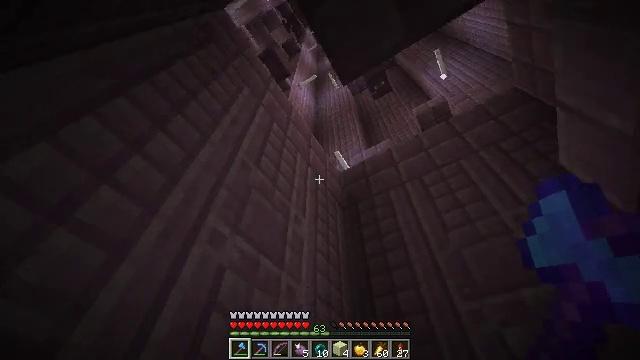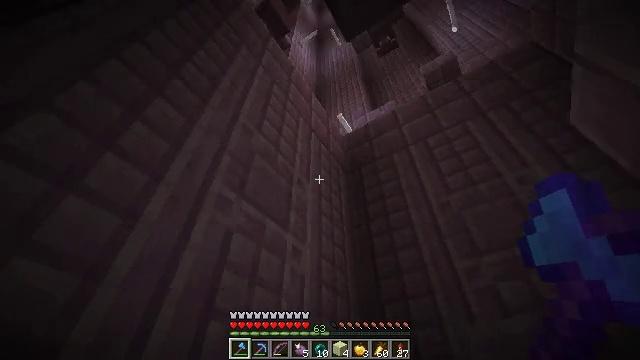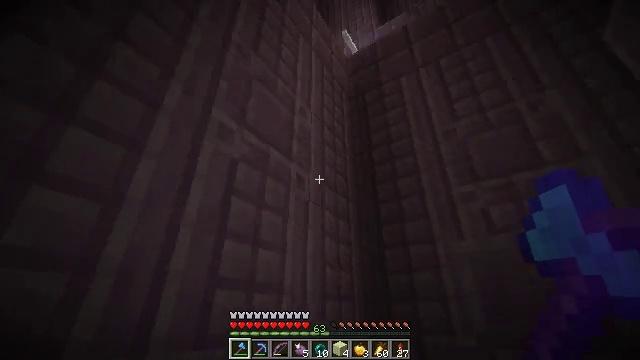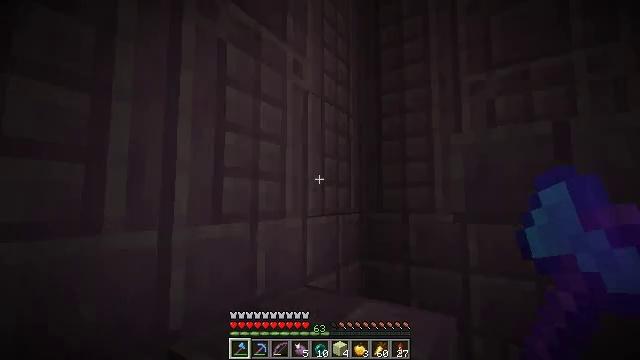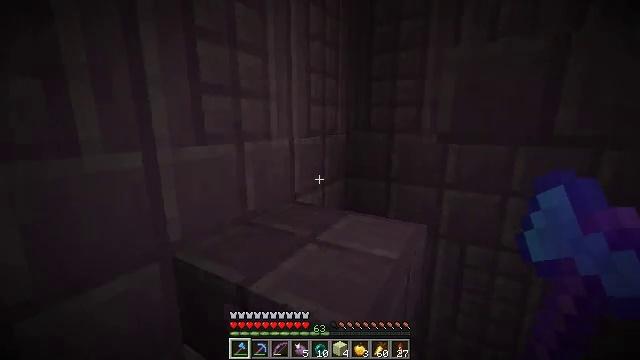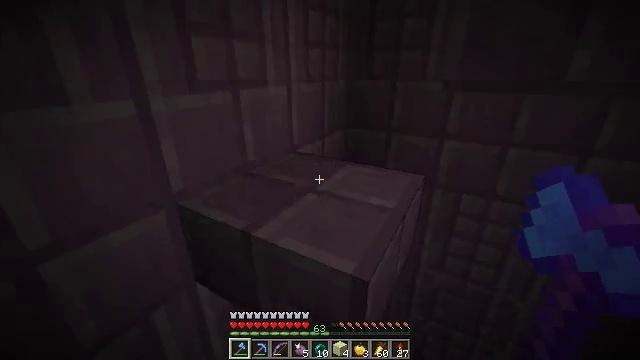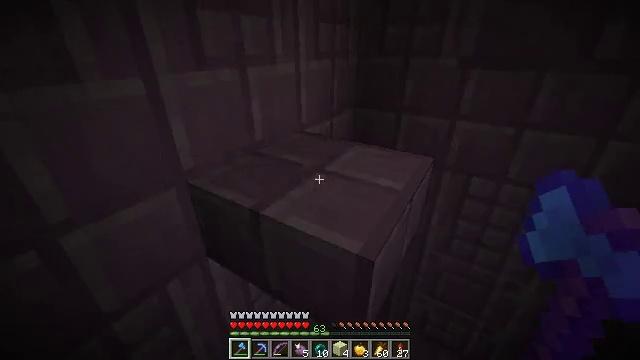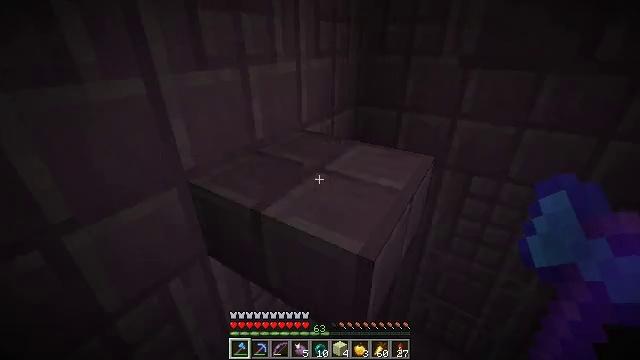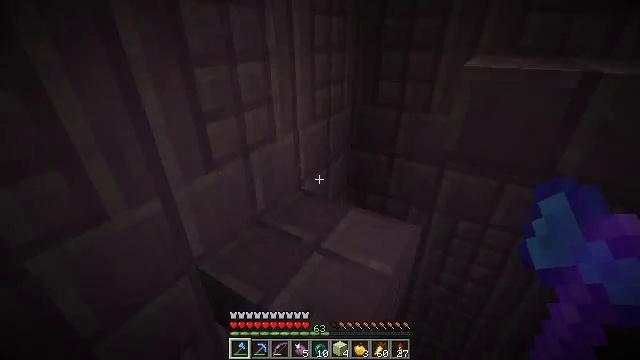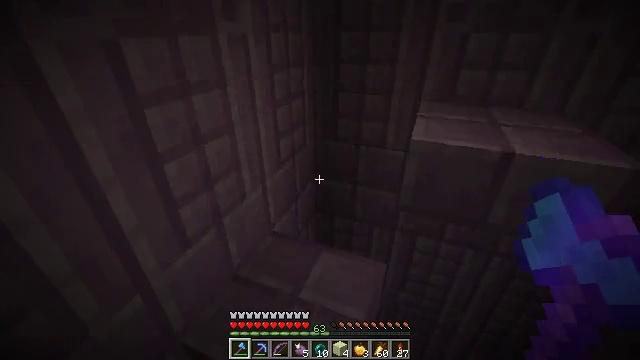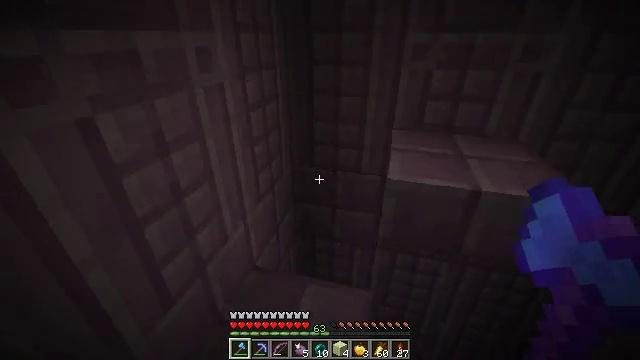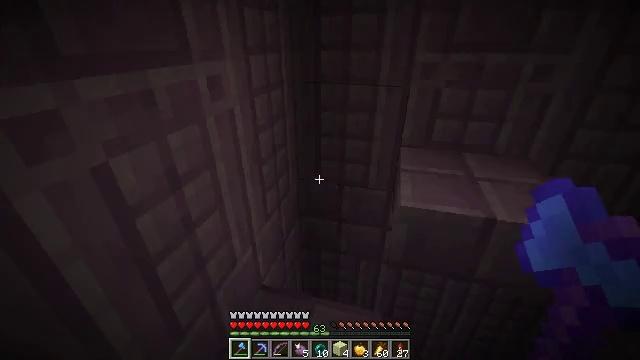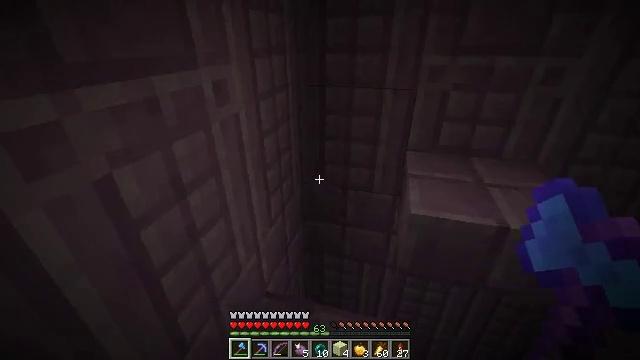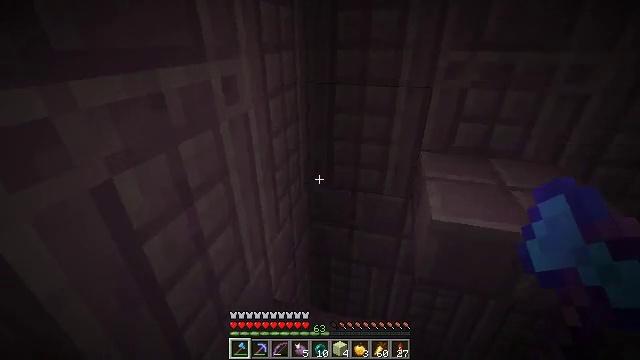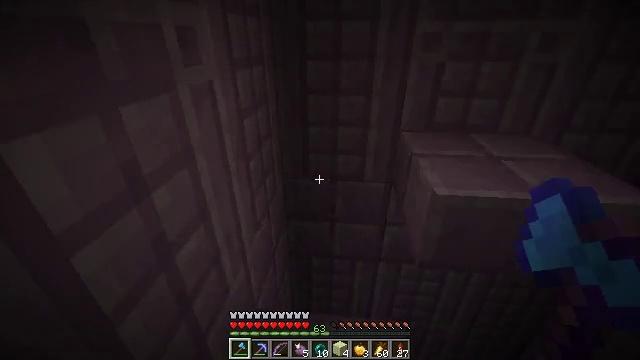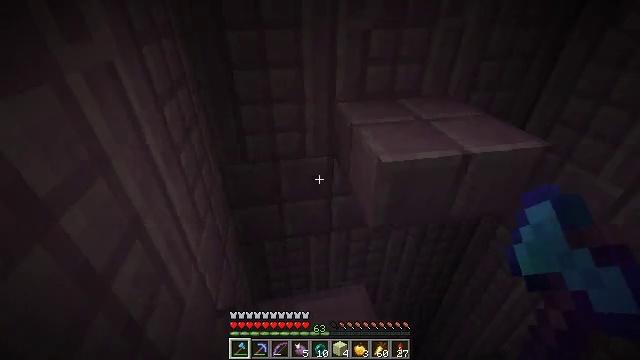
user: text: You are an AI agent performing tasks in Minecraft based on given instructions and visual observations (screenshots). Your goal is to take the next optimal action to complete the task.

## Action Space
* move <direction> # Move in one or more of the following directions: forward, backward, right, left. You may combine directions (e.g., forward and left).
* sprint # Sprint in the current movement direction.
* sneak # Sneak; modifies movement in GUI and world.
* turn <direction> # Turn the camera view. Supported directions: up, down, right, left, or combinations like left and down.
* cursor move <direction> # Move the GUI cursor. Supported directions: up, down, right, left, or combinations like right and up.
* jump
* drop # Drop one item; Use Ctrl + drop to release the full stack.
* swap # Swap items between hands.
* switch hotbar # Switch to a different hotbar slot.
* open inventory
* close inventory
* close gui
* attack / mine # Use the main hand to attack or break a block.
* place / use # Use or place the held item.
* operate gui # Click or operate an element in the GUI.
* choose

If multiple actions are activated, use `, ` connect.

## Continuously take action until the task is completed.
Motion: motion action
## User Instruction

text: Collect the purpur slab after breaking it.
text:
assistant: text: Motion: turn left and down
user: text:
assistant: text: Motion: turn down
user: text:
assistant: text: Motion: turn down
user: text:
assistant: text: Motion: turn right and down
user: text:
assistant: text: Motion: turn down
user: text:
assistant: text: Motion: turn left and down
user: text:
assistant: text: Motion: move forward, jump
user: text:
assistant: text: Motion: move forward and move left, turn right, jump
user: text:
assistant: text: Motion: move forward and move left, turn right and down, jump
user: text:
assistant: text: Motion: move forward and move left, turn right and up, jump
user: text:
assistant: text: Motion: move forward and move left
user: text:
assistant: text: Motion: move forward and move left
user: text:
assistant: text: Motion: move forward and move left
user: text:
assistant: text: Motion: move forward and move left, turn right
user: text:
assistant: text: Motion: move forward and move left, turn right and down
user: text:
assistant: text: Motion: move forward, turn right and down
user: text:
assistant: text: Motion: turn right
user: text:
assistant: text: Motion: turn right and up
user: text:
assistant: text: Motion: turn right and up
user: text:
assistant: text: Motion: turn up
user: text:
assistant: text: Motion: turn up
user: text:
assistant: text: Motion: turn left and up
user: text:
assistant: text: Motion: no_op
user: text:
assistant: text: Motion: turn left and up
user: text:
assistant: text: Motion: move forward
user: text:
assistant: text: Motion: move forward and move left, jump
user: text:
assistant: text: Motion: move forward and move left, jump
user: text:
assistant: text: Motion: move forward and move left, turn right and up, jump
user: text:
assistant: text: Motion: move forward and move left, turn right, jump
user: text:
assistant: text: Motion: move forward and move left, turn right, jump